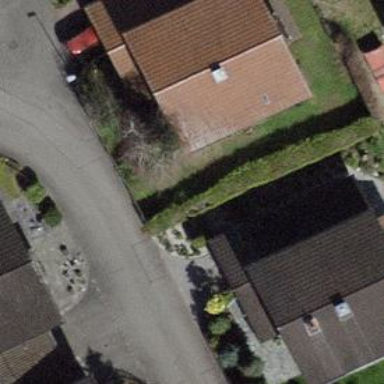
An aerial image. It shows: Building with tiled roof.